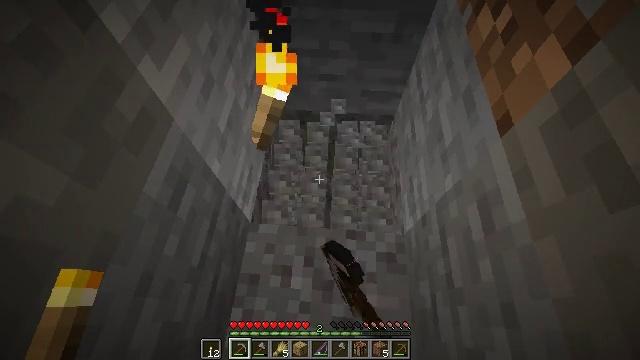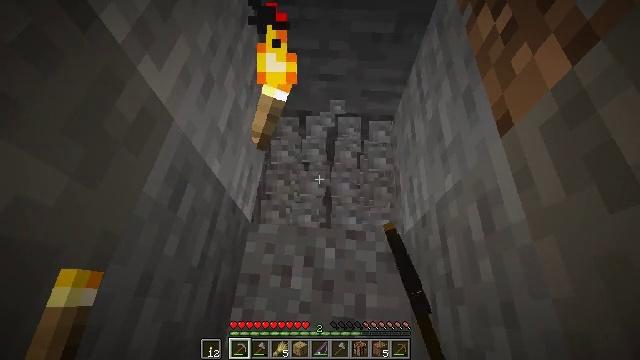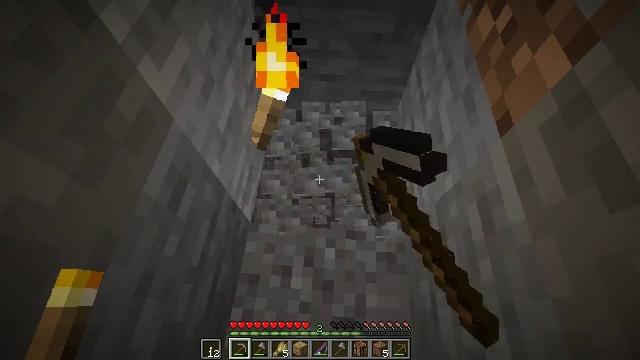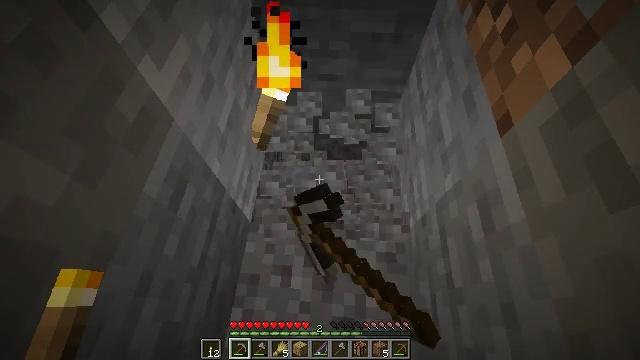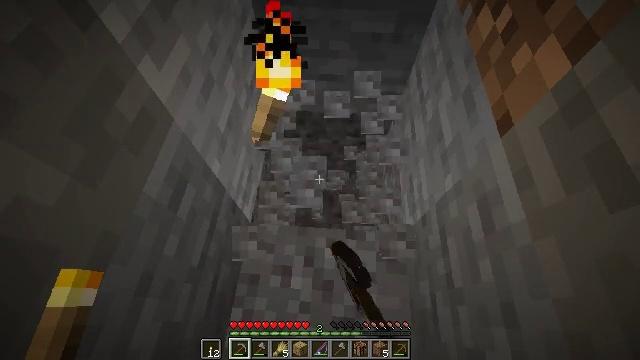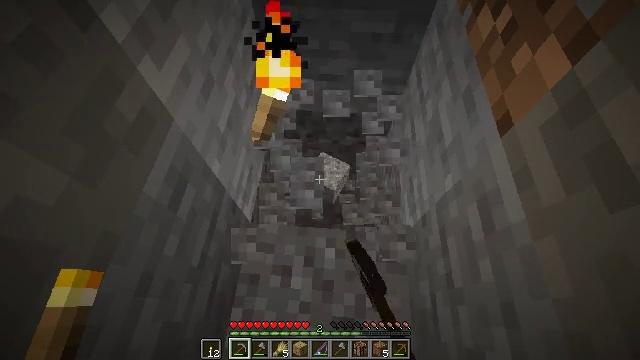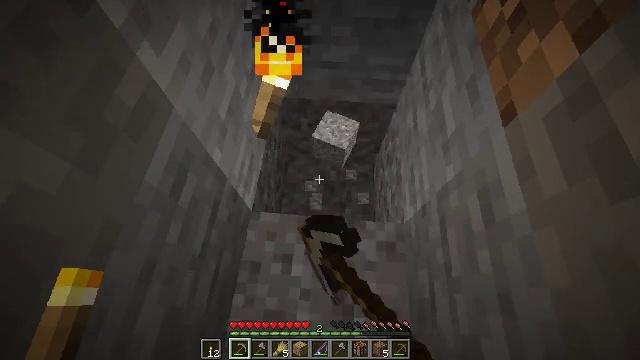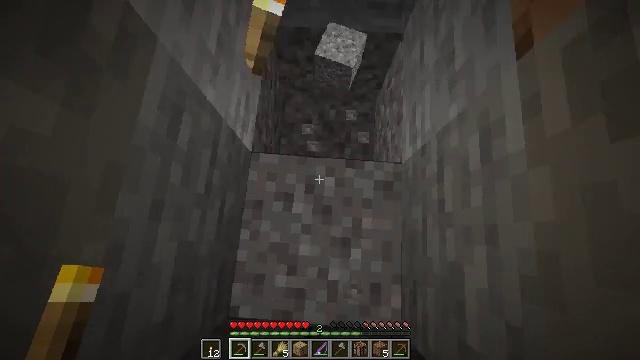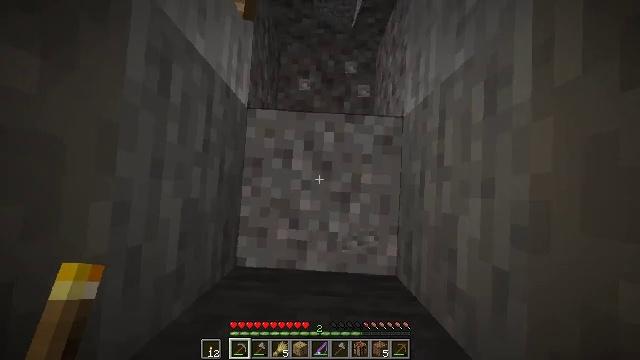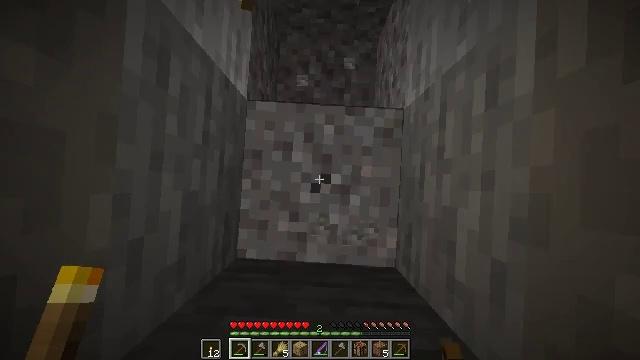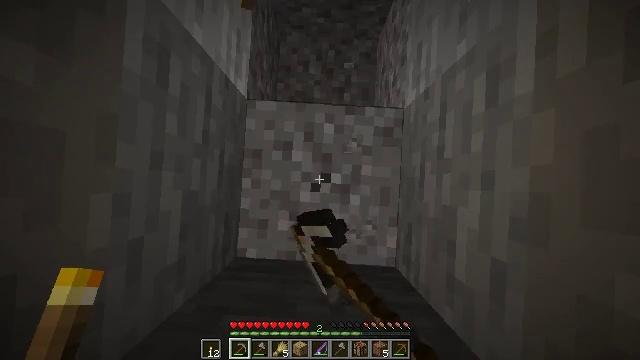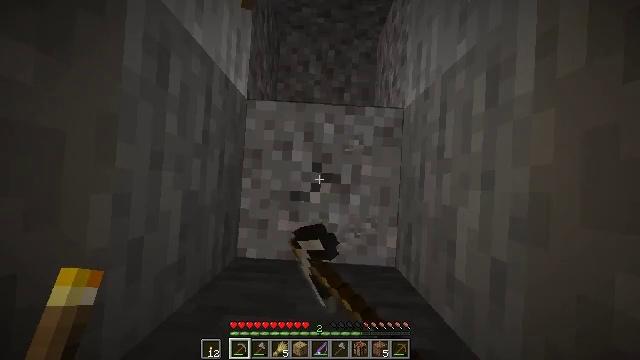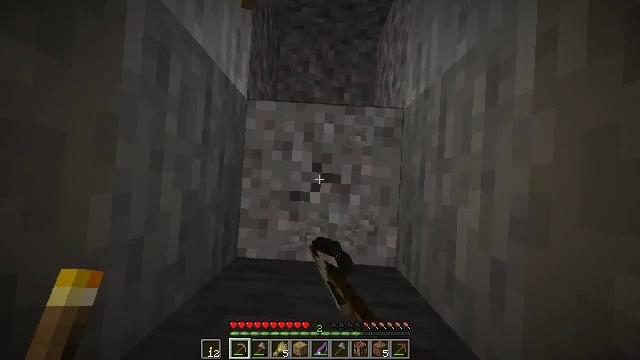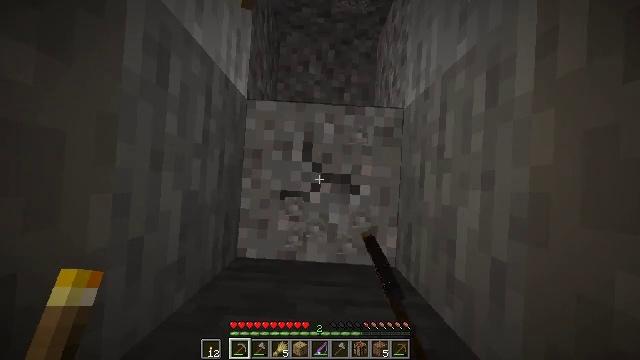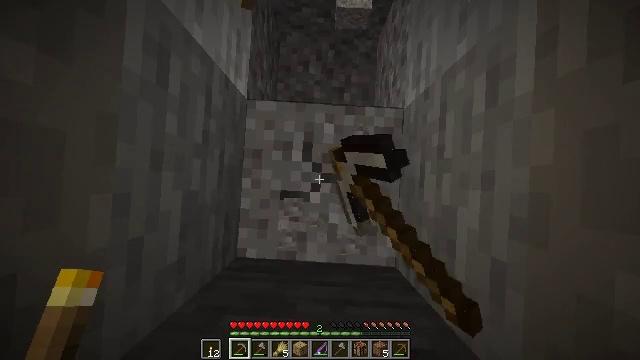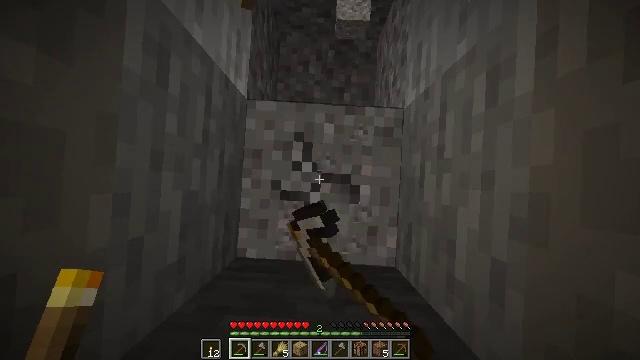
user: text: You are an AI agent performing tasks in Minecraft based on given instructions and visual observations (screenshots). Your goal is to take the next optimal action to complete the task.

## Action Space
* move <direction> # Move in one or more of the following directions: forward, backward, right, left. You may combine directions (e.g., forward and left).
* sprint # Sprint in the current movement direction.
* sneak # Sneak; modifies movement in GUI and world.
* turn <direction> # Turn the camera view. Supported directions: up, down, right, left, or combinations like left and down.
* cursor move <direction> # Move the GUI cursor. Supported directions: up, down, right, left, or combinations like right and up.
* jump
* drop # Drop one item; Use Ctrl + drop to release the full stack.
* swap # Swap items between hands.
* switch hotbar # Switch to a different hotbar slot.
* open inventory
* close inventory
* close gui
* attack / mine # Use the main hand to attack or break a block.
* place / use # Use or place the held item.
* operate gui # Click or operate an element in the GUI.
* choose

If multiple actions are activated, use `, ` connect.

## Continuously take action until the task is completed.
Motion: motion action
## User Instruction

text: Mine gravel from the ground.
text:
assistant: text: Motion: attack / mine
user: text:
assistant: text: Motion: attack / mine
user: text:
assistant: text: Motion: attack / mine
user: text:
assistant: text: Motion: attack / mine
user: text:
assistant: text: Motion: attack / mine
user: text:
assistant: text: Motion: turn down, attack / mine
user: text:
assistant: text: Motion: turn down, attack / mine
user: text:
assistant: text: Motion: turn down, attack / mine
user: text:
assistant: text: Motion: turn down, attack / mine
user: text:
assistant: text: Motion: attack / mine
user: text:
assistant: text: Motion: attack / mine
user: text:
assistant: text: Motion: attack / mine
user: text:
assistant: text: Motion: attack / mine
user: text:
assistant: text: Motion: attack / mine
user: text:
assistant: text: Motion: attack / mine
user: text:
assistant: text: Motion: attack / mine
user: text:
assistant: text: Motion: attack / mine
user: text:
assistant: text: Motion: attack / mine
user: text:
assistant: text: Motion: attack / mine
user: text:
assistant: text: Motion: attack / mine
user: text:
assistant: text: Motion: attack / mine
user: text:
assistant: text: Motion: attack / mine
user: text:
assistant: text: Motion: attack / mine
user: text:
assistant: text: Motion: attack / mine
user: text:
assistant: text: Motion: attack / mine
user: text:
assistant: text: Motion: attack / mine
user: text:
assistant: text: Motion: attack / mine
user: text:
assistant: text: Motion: attack / mine
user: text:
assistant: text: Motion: attack / mine
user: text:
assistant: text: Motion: attack / mine